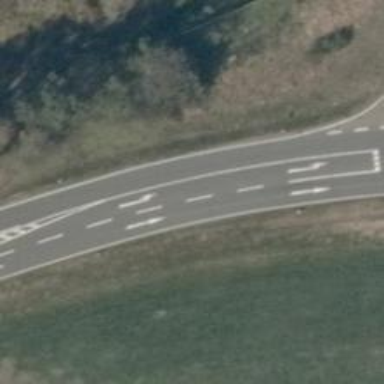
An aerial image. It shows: Secondary road with asphalt surface.